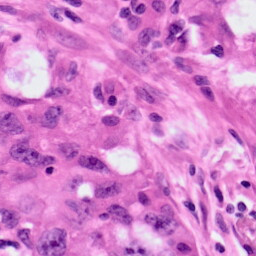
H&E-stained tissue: Lung